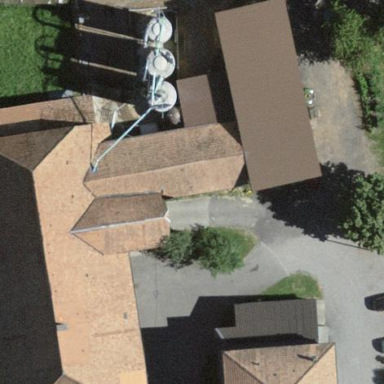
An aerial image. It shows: Farm building.